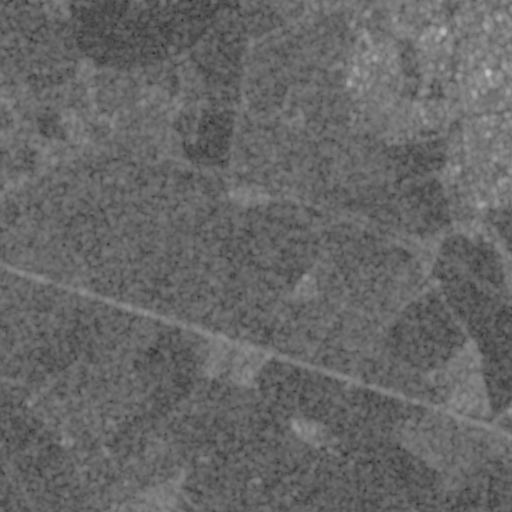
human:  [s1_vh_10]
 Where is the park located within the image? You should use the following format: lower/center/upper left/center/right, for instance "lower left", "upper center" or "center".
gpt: The park is located in the upper right of the image.
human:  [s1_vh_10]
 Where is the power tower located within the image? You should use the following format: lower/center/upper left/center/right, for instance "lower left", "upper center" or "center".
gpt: The power tower is located in the lower left of the image.
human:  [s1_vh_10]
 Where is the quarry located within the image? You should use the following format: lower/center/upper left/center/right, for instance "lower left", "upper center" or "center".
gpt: There is no quarry in the image.

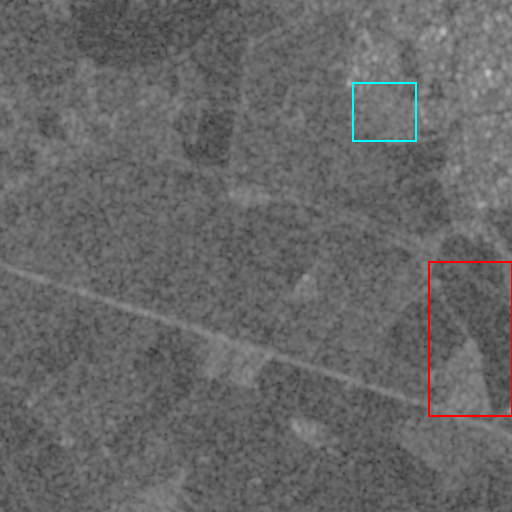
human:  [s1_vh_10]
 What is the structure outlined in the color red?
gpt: The structure outlined in red is a crop field.
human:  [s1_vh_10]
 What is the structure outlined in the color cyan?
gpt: The structure outlined in cyan is a park.
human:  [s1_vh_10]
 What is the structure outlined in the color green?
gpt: There is no green outline.